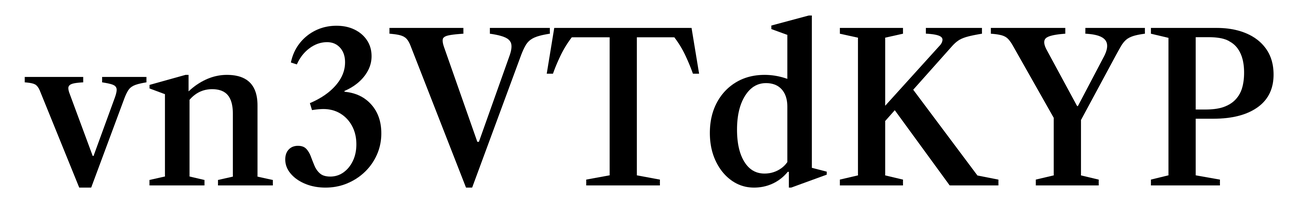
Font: LibreCaslonText_Medium